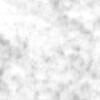
Label: no_change